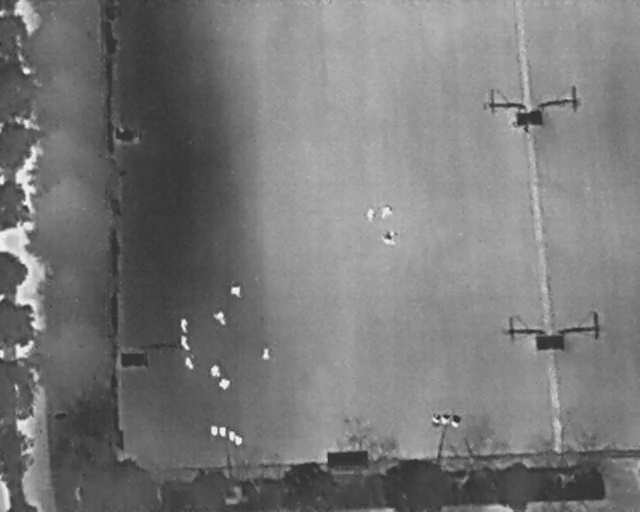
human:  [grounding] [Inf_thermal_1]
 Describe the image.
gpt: In the satellite image, there is  <ref>3 small person </ref> <box>[[35, 55, 37, 57, 2], [40, 68, 42, 69, 2], [56, 41, 58, 42, 2]]</box> located at center,  <ref>3 medium person </ref> <box>[[33, 60, 35, 63, 2], [59, 40, 61, 42, 2], [59, 45, 62, 47, 2]]</box> located at center,  <ref>2 small person </ref> <box>[[27, 62, 30, 64, 2], [27, 66, 30, 67, 2]]</box> located at left,  <ref>1 small person </ref> <box>[[28, 69, 30, 71, 2]]</box> located at bottom left,  <ref>2 small person </ref> <box>[[32, 71, 34, 73, 2], [33, 73, 36, 76, 2]]</box> located at bottom.